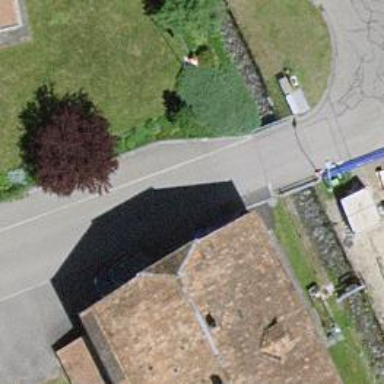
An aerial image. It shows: Residential road with bridge.